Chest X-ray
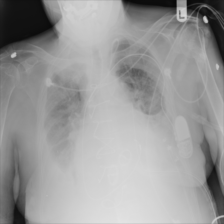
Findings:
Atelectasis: negative
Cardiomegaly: negative
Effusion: positive
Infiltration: negative
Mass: negative
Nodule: negative
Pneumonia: negative
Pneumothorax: negative
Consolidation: negative
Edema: negative
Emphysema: negative
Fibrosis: negative
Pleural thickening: negative
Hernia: negative